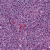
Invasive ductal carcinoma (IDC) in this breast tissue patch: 1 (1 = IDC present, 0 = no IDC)